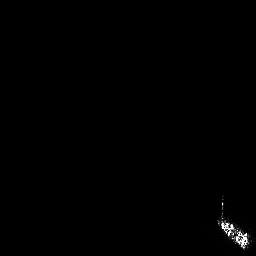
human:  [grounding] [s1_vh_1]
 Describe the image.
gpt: In the satellite image, there is  <ref>1 large ship </ref> <box>[[83, 75, 98, 97, 0]]</box> located at bottom right.